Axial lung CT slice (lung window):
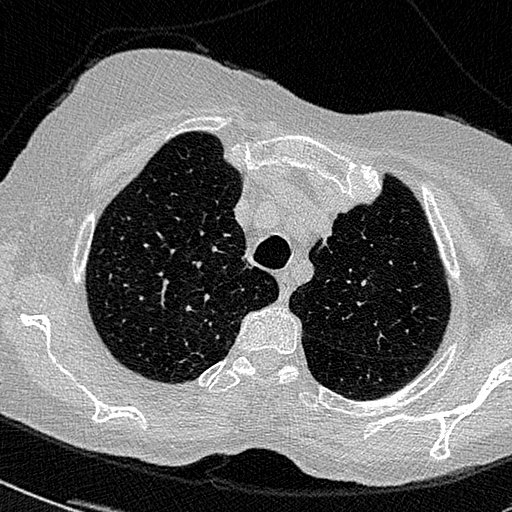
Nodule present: no